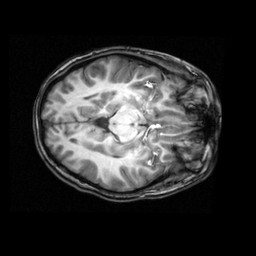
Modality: T1w
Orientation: axial
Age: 21
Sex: female
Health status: healthy
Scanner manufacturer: philips
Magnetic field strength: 3 T
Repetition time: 0.008 s
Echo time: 0.0037 s